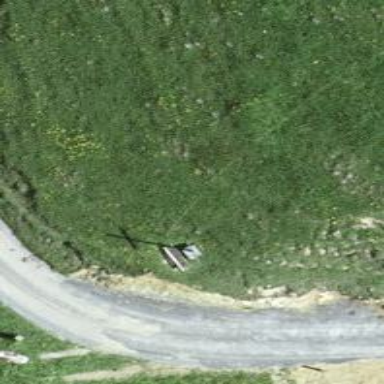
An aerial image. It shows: Wayside cross with historic significance.